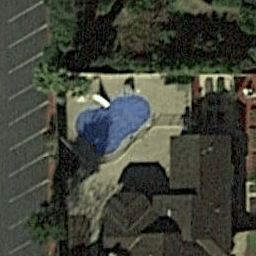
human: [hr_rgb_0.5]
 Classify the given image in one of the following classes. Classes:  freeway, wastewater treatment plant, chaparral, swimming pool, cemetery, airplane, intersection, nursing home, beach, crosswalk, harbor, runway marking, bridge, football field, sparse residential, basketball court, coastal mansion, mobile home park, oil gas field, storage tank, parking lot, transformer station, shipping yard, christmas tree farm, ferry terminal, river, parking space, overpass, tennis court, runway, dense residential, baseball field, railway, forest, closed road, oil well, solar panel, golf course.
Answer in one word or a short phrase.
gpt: swimming pool